Field crop: maize
Growth stage: 2
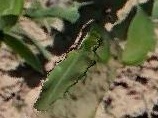
Species: maize